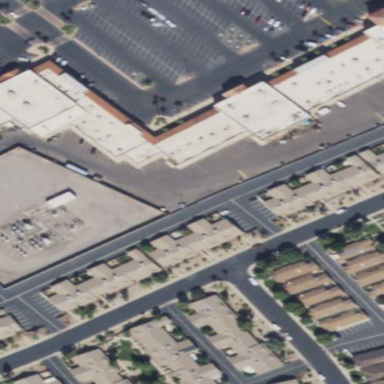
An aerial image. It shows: Retail building.